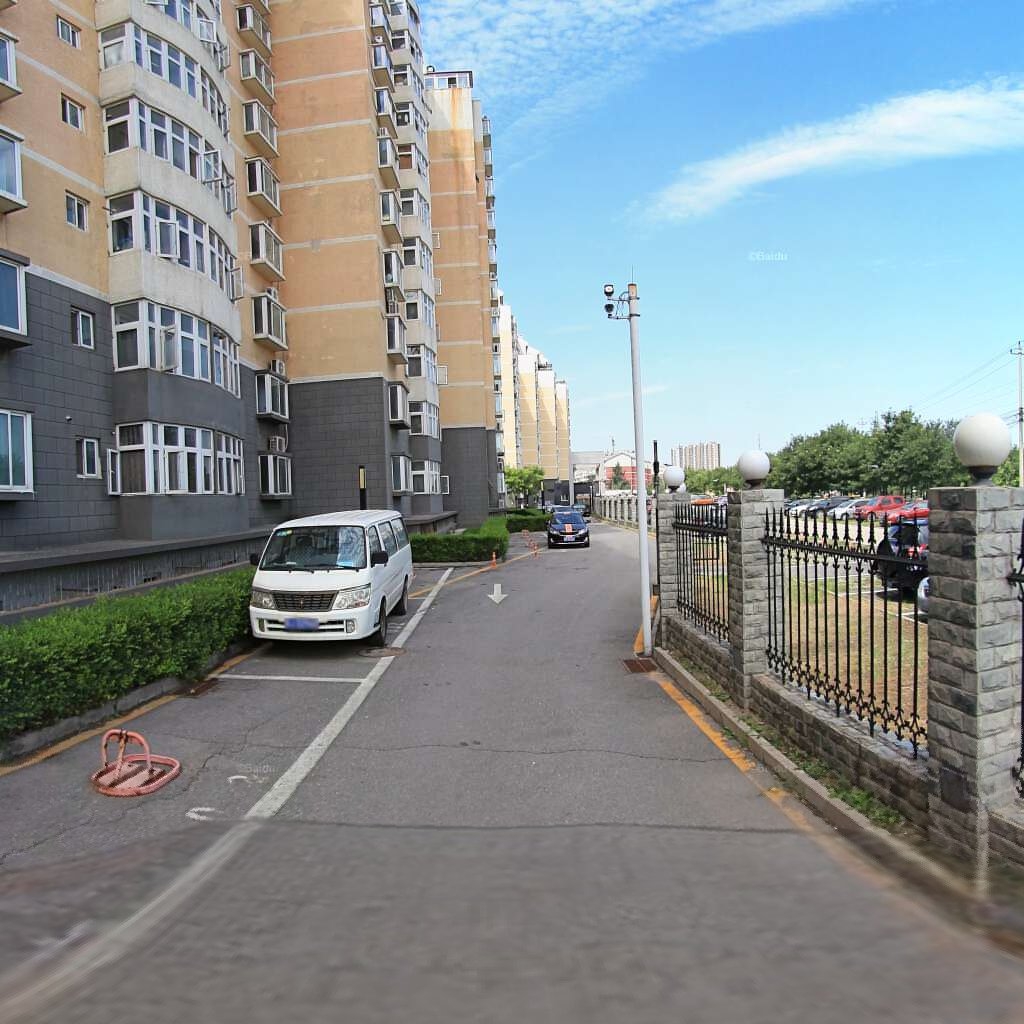
Region: Chaoyang
Road damage annotations: longitudinal crack, transverse crack, manhole cover